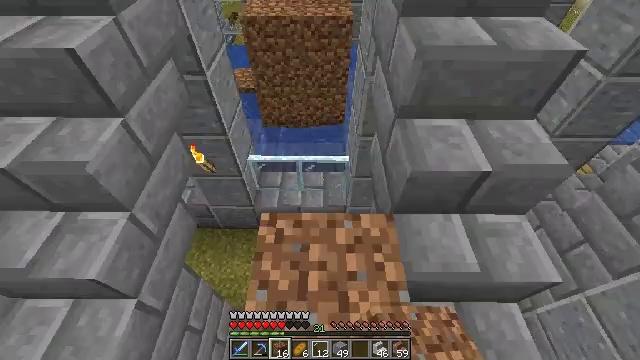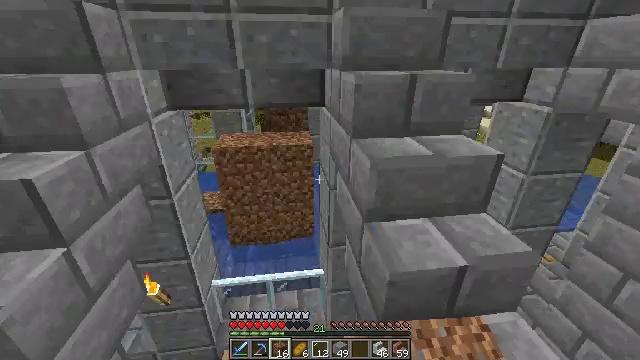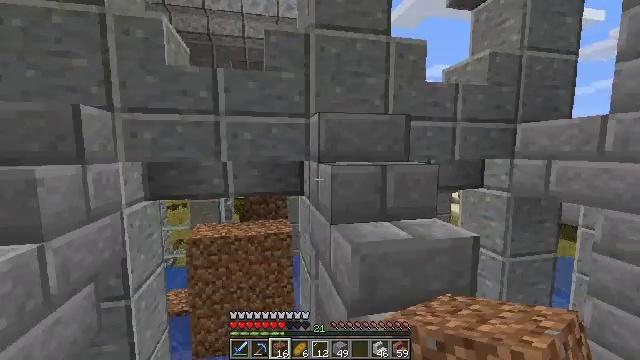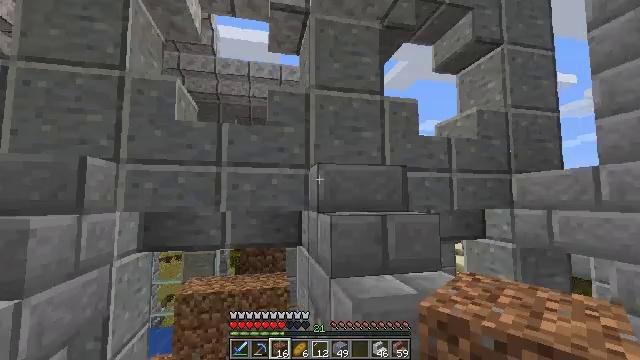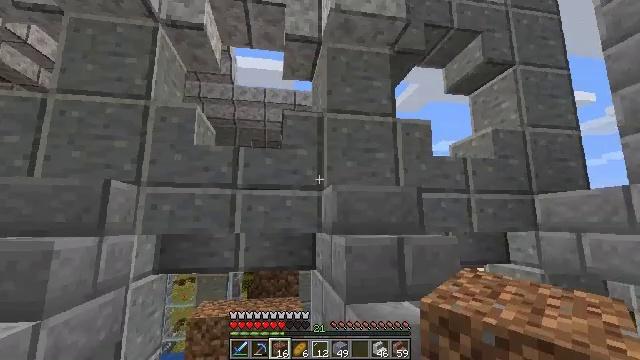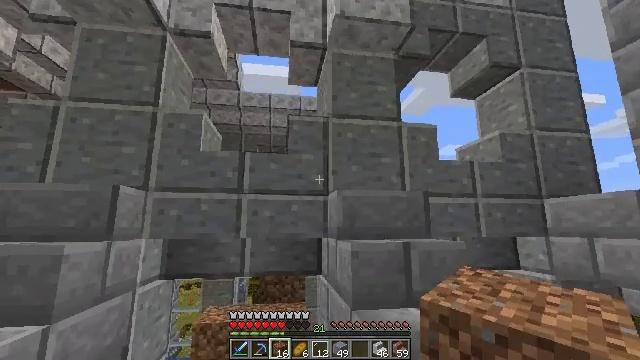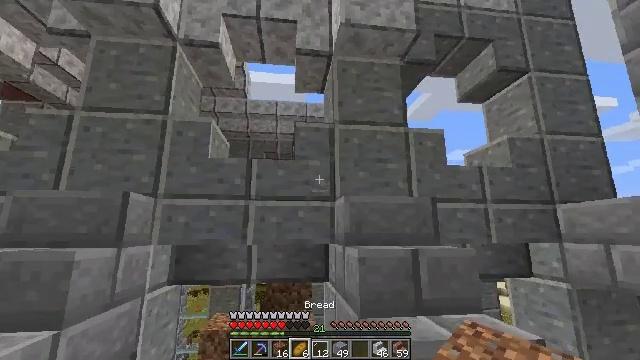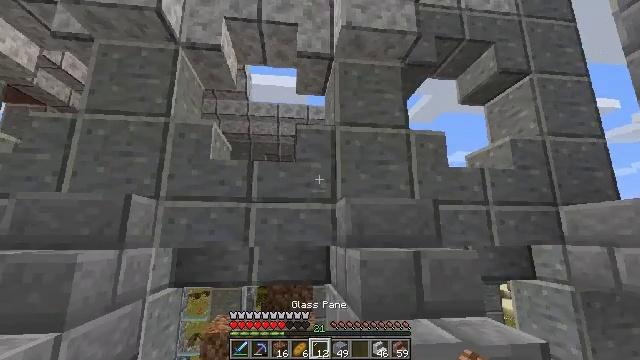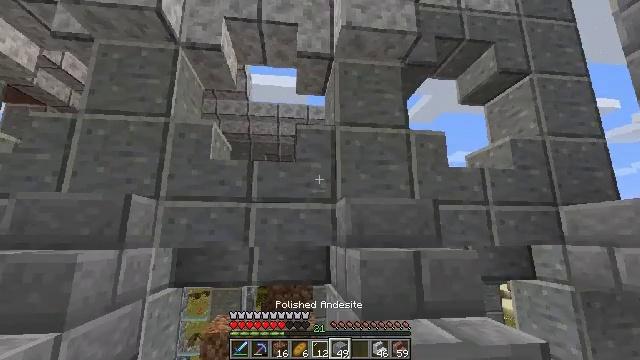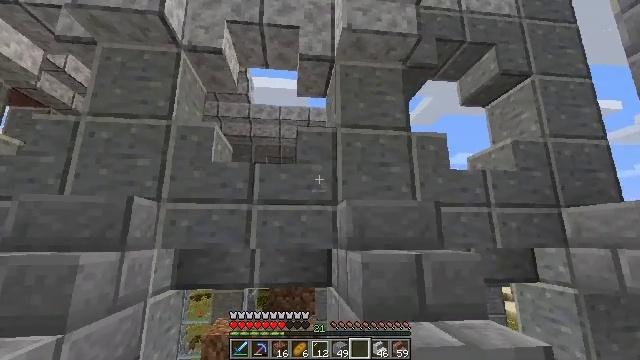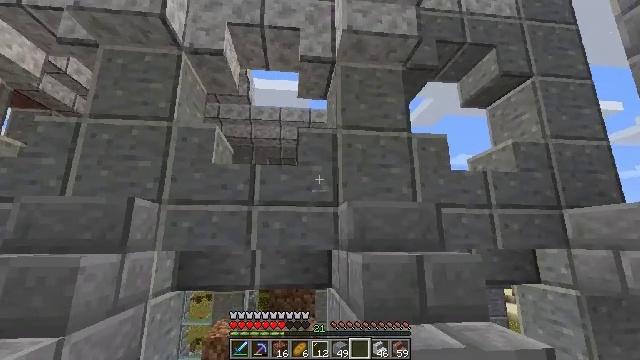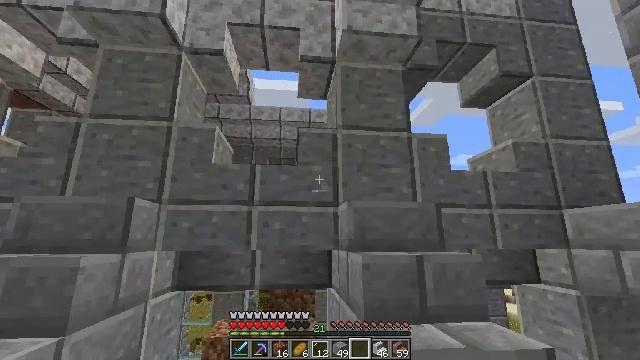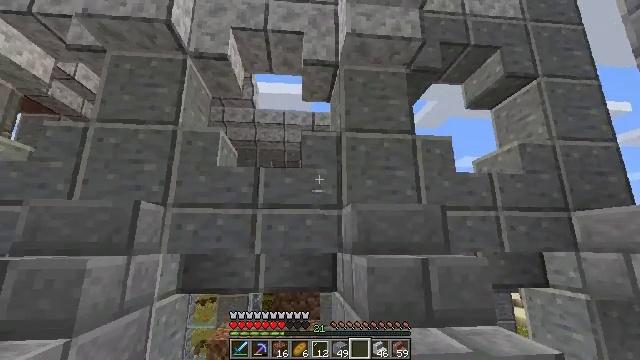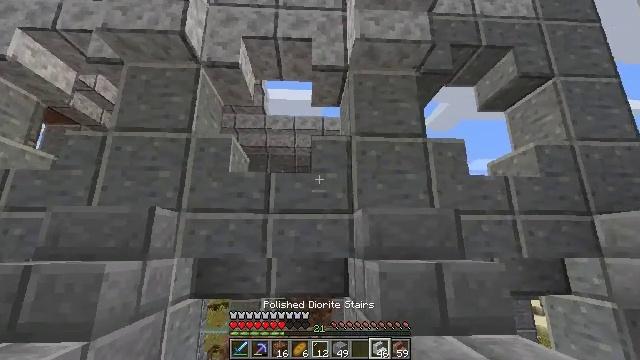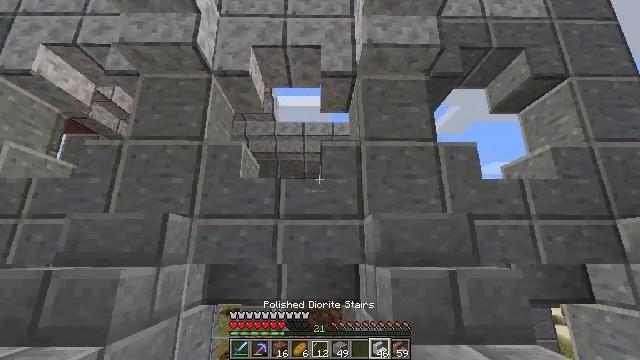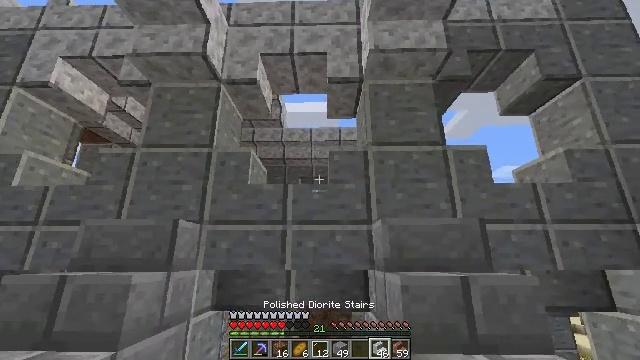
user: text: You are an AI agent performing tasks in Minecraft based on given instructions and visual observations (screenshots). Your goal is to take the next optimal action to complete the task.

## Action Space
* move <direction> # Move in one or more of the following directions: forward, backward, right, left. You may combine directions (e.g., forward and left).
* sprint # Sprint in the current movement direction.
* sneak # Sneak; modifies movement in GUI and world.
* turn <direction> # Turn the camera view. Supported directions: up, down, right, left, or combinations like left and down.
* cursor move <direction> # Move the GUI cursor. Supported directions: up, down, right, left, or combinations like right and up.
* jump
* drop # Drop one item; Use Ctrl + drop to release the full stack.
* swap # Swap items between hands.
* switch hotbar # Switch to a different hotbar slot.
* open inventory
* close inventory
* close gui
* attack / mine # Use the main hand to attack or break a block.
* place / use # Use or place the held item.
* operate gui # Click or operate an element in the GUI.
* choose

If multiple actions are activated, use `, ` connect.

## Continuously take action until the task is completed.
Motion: motion action
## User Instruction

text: Break the polished andesite stairs to collect.
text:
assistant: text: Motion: turn right and up
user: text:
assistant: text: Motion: turn right and up
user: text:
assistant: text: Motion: turn up
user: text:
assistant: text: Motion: turn left and up
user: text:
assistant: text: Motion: turn left and up
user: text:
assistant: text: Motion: turn left and up
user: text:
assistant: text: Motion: no_op
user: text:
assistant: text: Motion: no_op
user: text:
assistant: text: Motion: no_op
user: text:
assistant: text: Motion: no_op
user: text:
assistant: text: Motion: no_op
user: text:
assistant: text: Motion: no_op
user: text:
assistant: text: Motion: turn left and up
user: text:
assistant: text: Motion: turn left and up
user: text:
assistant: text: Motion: turn left and up
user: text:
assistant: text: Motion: turn up
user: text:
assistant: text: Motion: turn left and up
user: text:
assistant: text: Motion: turn left and up
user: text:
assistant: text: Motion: turn left and up
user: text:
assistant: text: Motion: turn left and up
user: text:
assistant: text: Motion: no_op
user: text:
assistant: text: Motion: no_op
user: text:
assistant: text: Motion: no_op
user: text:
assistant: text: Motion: no_op
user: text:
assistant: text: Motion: no_op
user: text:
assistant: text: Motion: no_op
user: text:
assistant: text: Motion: no_op
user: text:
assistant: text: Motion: no_op
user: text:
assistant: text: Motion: no_op
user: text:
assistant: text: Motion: turn right